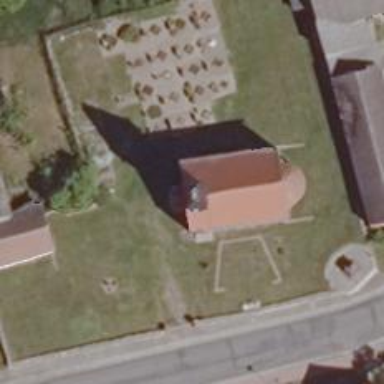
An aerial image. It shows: Bell tower that is man-made.